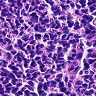
Metastatic tissue present: no